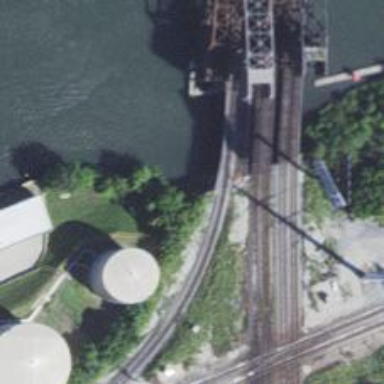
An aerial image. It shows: Abandoned railway bridge with siding.